Question: I'm making a graph for my iOS app, using the <URL>
However my axes aren't showing any numbers or labels:

Here is my 'viewDidLoad' method:
'''
- (void)viewDidLoad
{
[super viewDidLoad];
//[self generateExponentialDataSamples];
[self generateGraphDataSamples];
CPTGraphHostingView *hostingView = [[CPTGraphHostingView alloc]initWithFrame:self.view.bounds];
[self.view addSubview:hostingView];
// Create graph from theme
CPTXYGraph *graph = [[CPTXYGraph alloc] initWithFrame:self.view.bounds];
CPTTheme *theme = [CPTTheme themeNamed:kCPTPlainWhiteTheme];
[graph applyTheme:theme];
graph.paddingLeft = 30.0;
graph.paddingTop = 30.0;
graph.paddingRight = 30.0;
graph.paddingBottom = 30.0;
hostingView.hostedGraph = graph;
// Title
CPTMutableTextStyle *textStyle = [CPTMutableTextStyle textStyle];
textStyle.color = [CPTColor greenColor];
textStyle.fontSize = 18.0f;
textStyle.fontName = @"Helvetica";
graph.title = @"My Progress";
graph.titleTextStyle = textStyle;
graph.titleDisplacement = CGPointMake(0.0f, -20.0f);
double xAxisStart = 0.0;
double xAxisLength = MAX_X_VALUE;
double yAxisStart = 0.0;
//double yAxisLength = [[samples valueForKeyPath:@"@max.Y_VAL"]doubleValue];
double yAxisLength = 10;
CPTXYPlotSpace *plotSpace = (CPTXYPlotSpace *)graph.defaultPlotSpace;
plotSpace.xRange = [CPTPlotRange plotRangeWithLocation:CPTDecimalFromDouble(xAxisStart) length:CPTDecimalFromDouble(xAxisLength)];
plotSpace.yRange = [CPTPlotRange plotRangeWithLocation:CPTDecimalFromDouble(yAxisStart) length:CPTDecimalFromDouble(yAxisLength)];
//Axis
CPTXYAxisSet *axisSet = (CPTXYAxisSet *)graph.axisSet;
CPTXYAxis *x = axisSet.xAxis;
x.minorTicksPerInterval = 0; //the number of minor ticks between every major tick
x.orthogonalCoordinateDecimal = CPTDecimalFromString(@"0"); // The axis should begin in the origin
x.labelingPolicy = CPTAxisLabelingPolicyAutomatic;
x.title = @"x-axis";
x.titleTextStyle = textStyle;
CPTXYAxis *y = axisSet.yAxis;
y.minorTicksPerInterval = 0;
y.orthogonalCoordinateDecimal = CPTDecimalFromString(@"0");
y.labelingPolicy = CPTAxisLabelingPolicyAutomatic;
y.title = @"y-axis";
y.titleTextStyle = textStyle;
CPTScatterPlot *dataSourceLinePlot = [[CPTScatterPlot alloc]init];
dataSourceLinePlot.dataSource = self;
// Add line style
CPTMutableLineStyle *lineStyle = [CPTMutableLineStyle lineStyle];
lineStyle.lineWidth = 1.0f;
lineStyle.lineColor = [CPTColor greenColor];
dataSourceLinePlot.dataLineStyle = lineStyle;
// create the fill area
dataSourceLinePlot.areaFill = [CPTFill fillWithColor:[[CPTColor greenColor] colorWithAlphaComponent:0.2f]];
dataSourceLinePlot.areaBaseValue = CPTDecimalFromString(@"0");
[graph addPlot:dataSourceLinePlot];
}
'''
It's a bit of a mess, but I would really appreciate some help.
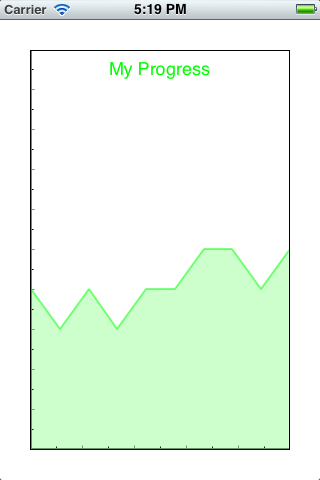
Answer: Set the tick direction for each axis:
'''
x.tickDirection = CPTSignPositive;
y.tickDirection = CPTSignPositive;
'''